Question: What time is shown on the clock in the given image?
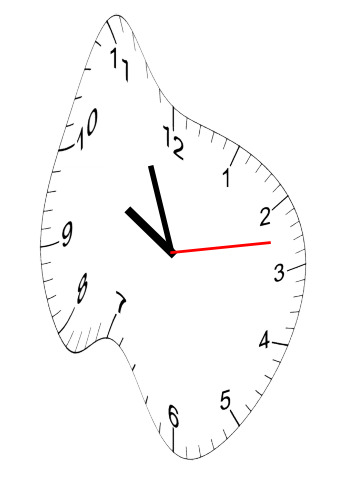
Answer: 09:56:13